Question: Code is:
'''
private static DecimalFormat amDF=new DecimalFormat("###,###,###,##0.00");
amDF.setDecimalFormatSymbols(dfs); <- this only sets decimal separator, it works fine
amDF.setMinimumFractionDigits(2);
amDF.setMaximumFractionDigits(2);
'''
before formating value is 210103.6 and after formatting it should be like: 210.103,60, not 210.103,59.
Why do i lose 0.01 ?
EDIT #1: number is instance of class Float number
EDIT #2: numberOfDecimals = 2

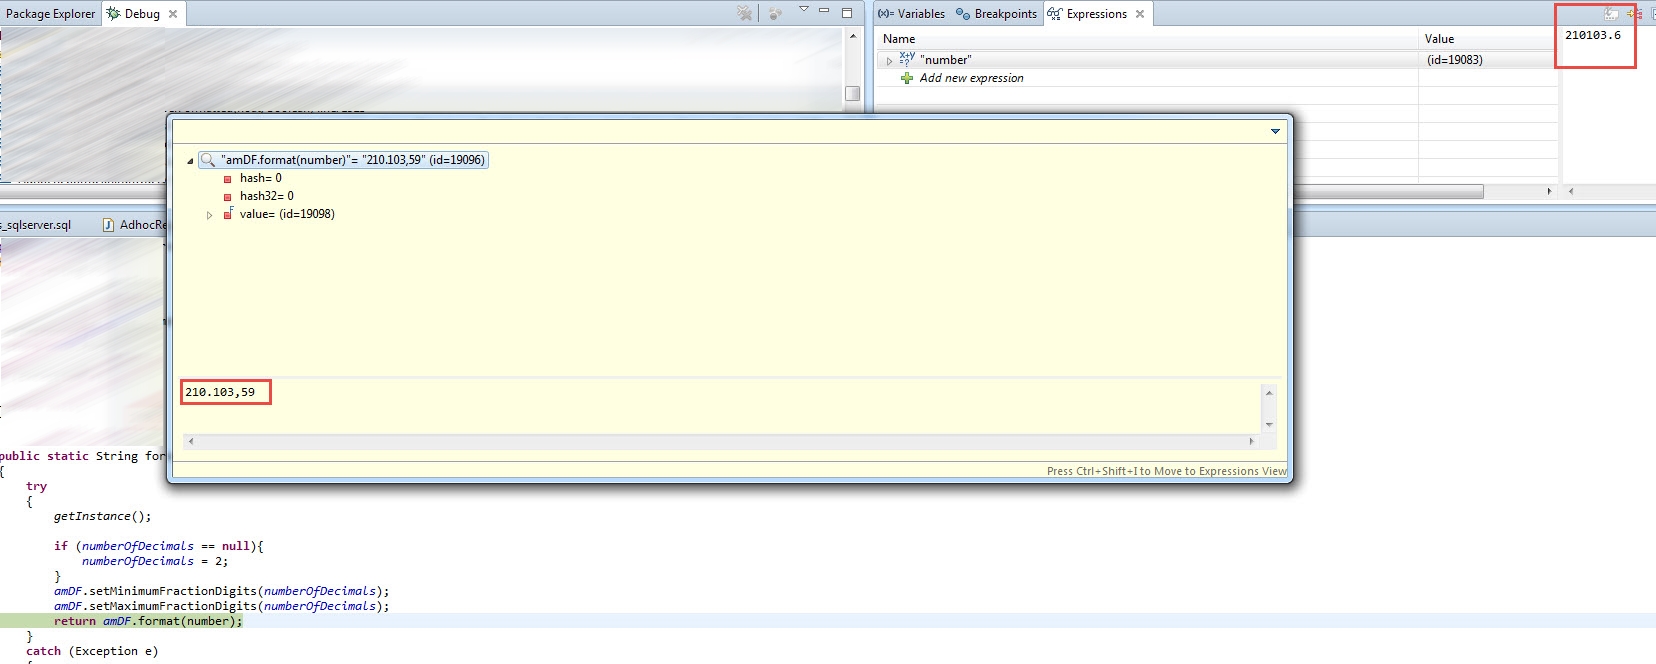
Answer: You are seeing the limits of precision when using a float in java. Its 32 bit precision is simply not sufficient for what you are using it for.
<URL>
> float: The float data type is a single-precision 32-bit IEEE 754 floating point. Its range of values is beyond the scope of this discussion, but is specified in the Floating-Point Types, Formats, and Values section of the Java Language Specification. As with the recommendations for byte and short, use a float (instead of double) if you need to save memory in large arrays of floating point numbers. For that, you will need to use the java.math.BigDecimal class instead.
You can demonstrate the problem by changing the type of your number to a double. In that case your DecimalFormat.format() outputs the correct value because double has enough precision to hold the number you are working with.
'''
final DecimalFormat df = new DecimalFormat("###,###,###,##0.00");
df.setMinimumFractionDigits(2);
df.setMaximumFractionDigits(2);
System.out.println(df.format(210103.6f));
'''
=> 210.103,59
'''
final DecimalFormat df = new DecimalFormat("###,###,###,##0.00");
df.setMinimumFractionDigits(2);
df.setMaximumFractionDigits(2);
System.out.println(df.format(210103.6d));
'''
=> 210.103,60